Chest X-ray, PA view. Patient: 73 years old, sex M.
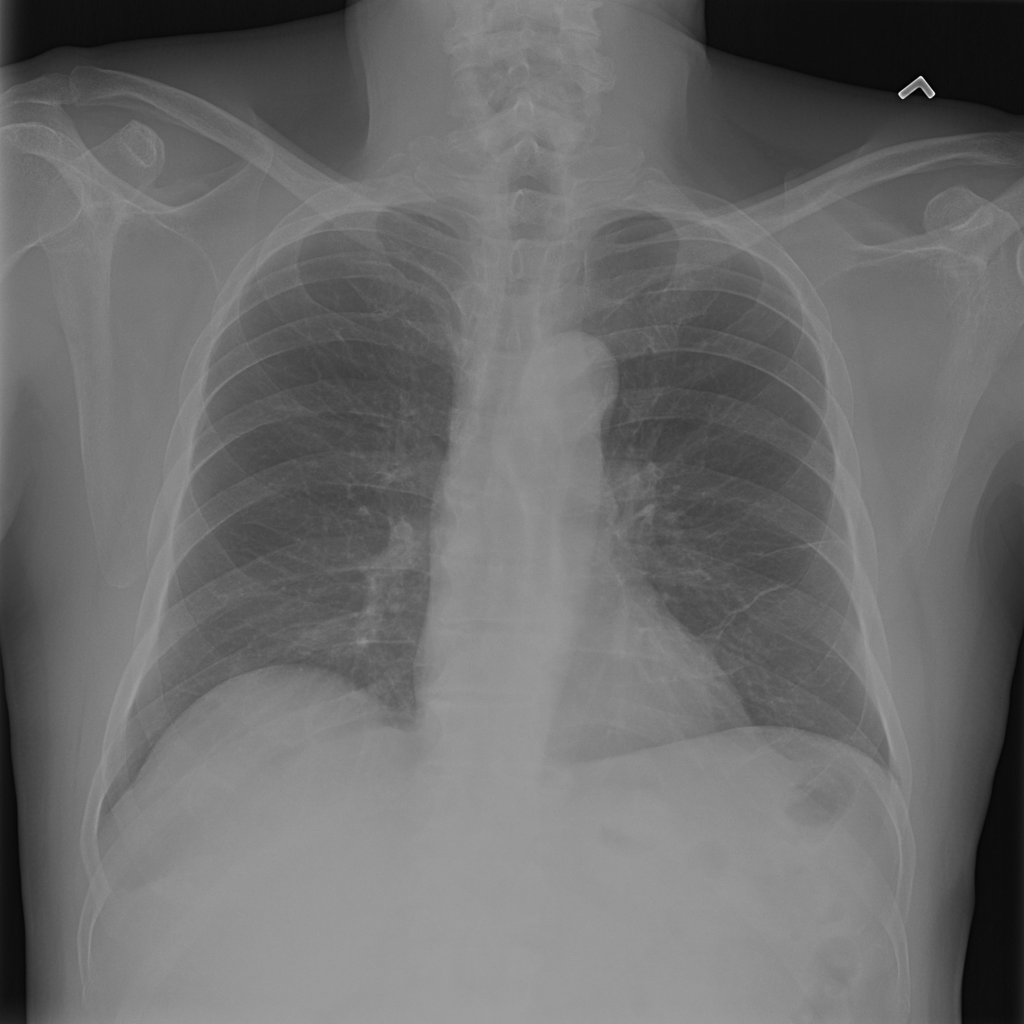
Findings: Atelectasis